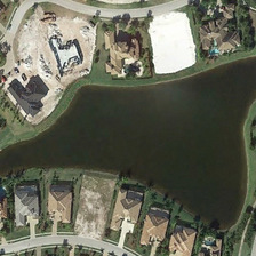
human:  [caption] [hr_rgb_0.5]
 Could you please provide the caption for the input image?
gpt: There is a bottle of green water in a pond, surrounded by some spring green plants and some buildings.

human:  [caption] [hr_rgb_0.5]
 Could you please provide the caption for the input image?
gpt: a pond with many buildings surrounded while some road around residential area .

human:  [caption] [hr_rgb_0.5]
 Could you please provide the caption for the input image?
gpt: A bottle of green water with several spring green plants and bottles surrounded by several buildings.

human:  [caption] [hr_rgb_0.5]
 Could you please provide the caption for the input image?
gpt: Besides the villa, a residential area with gray or brown roofs.

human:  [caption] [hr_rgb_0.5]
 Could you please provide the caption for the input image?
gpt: Residential areas with grey or brown roofs and ponds next to them.